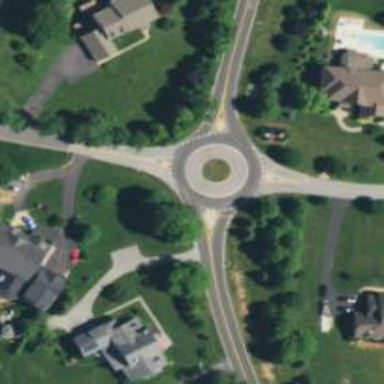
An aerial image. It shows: Tertiary road that leads to roundabout.